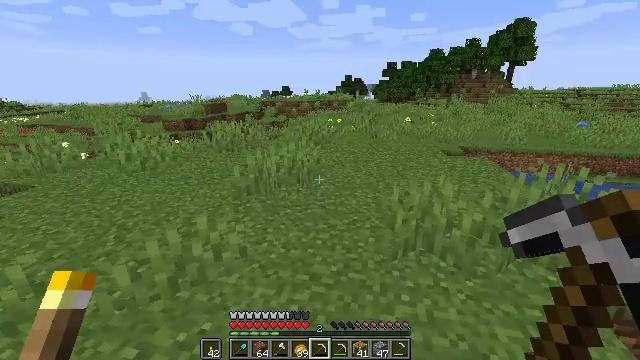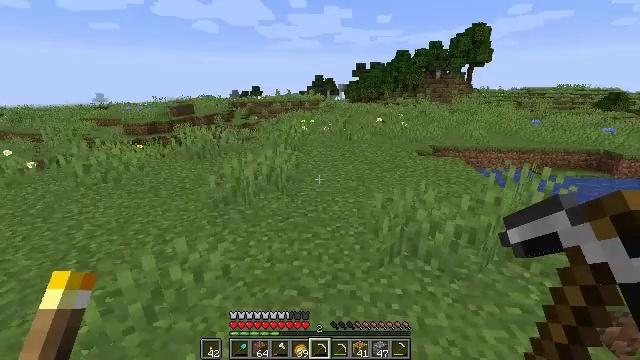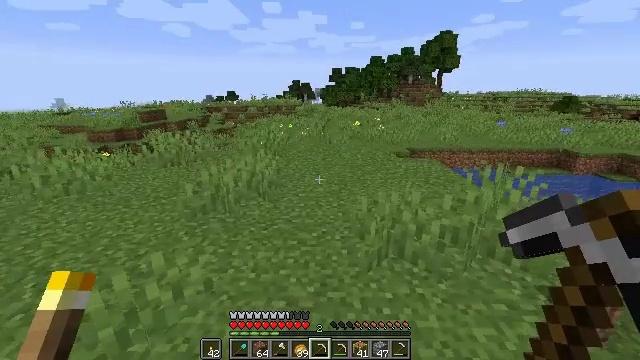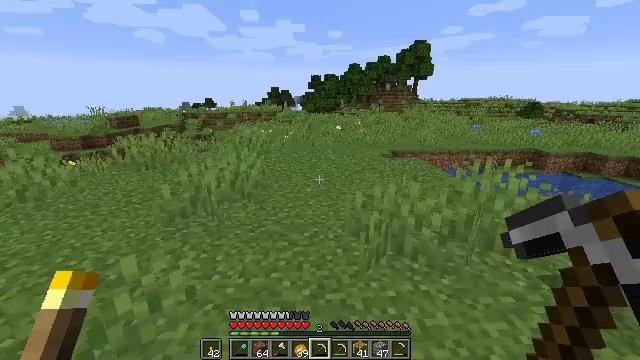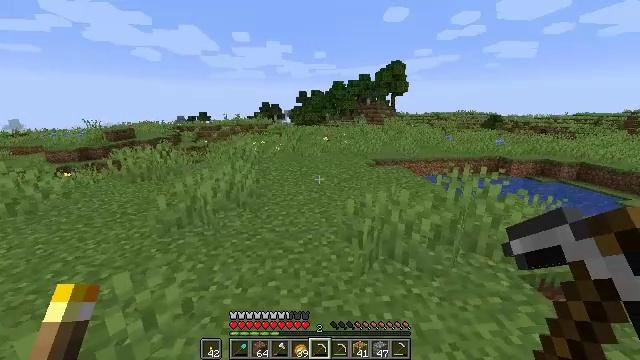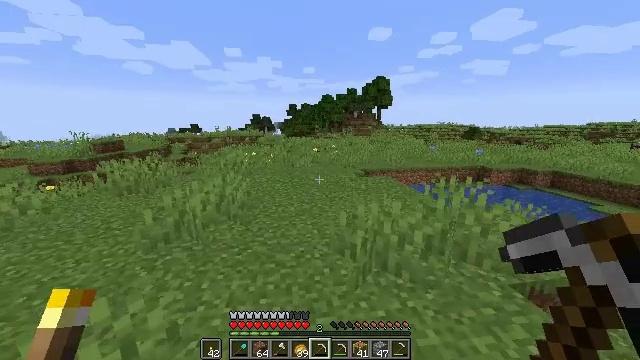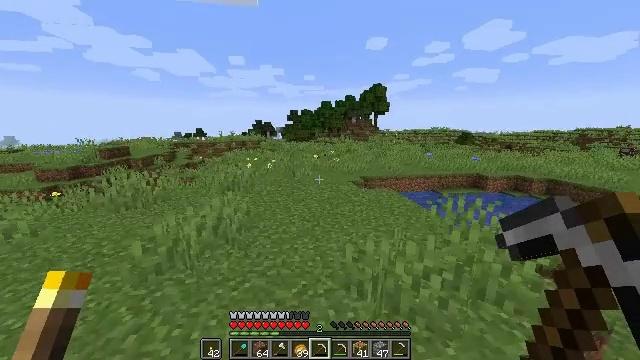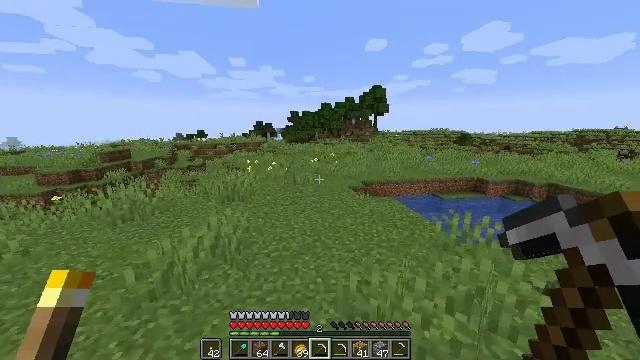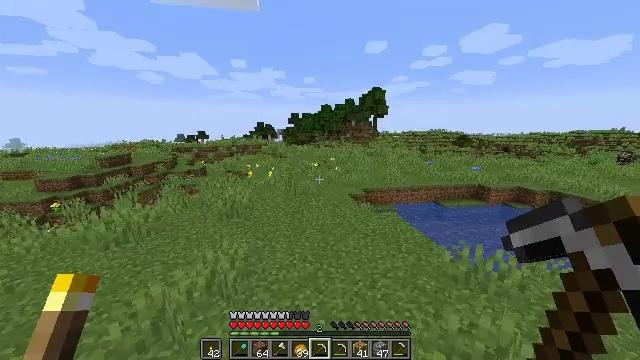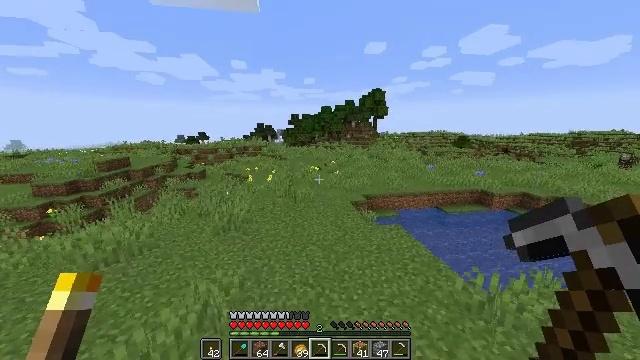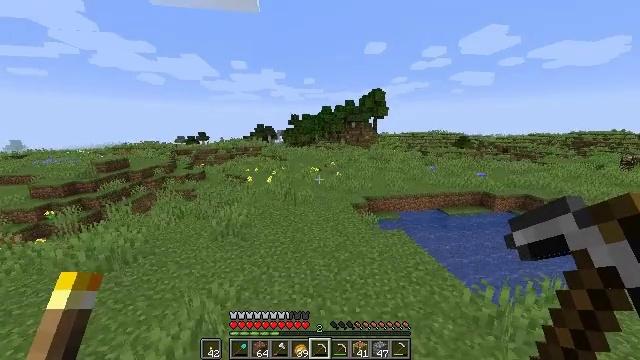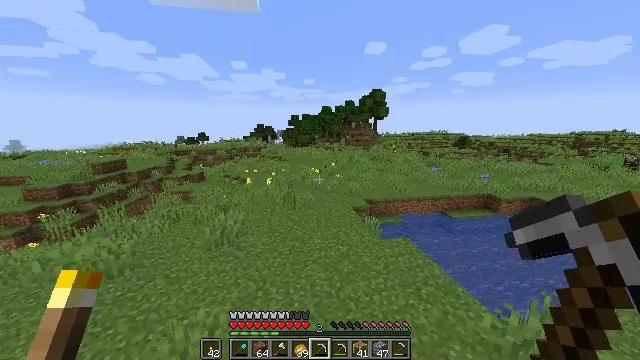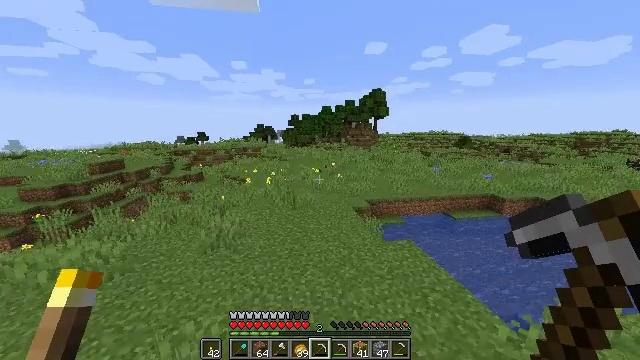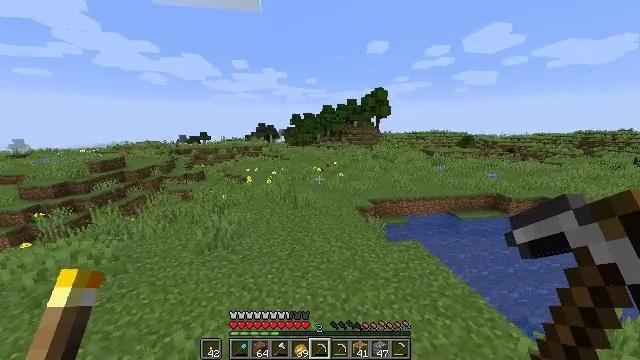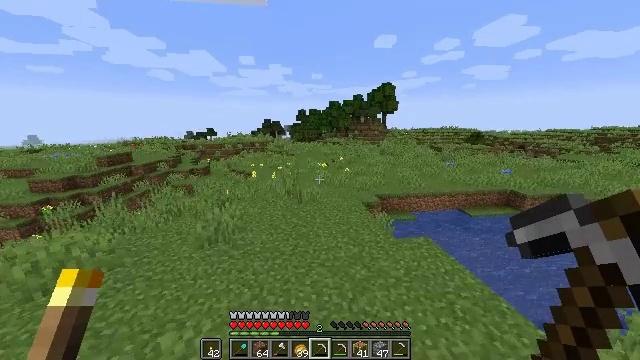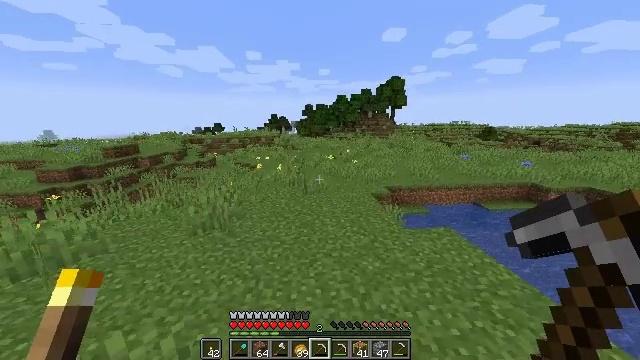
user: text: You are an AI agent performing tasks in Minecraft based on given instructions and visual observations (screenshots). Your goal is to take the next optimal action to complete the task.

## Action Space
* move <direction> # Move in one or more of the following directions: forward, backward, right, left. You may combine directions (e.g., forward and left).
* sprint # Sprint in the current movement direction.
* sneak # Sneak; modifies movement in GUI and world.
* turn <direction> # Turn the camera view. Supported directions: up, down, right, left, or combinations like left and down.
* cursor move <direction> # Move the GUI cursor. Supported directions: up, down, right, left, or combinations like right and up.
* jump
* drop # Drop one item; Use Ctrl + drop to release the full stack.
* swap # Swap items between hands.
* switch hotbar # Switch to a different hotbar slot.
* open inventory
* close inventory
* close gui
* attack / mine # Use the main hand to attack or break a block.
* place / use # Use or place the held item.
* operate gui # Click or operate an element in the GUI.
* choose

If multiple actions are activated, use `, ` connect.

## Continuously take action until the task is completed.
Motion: motion action
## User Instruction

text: Collect kelp plant from the sea.
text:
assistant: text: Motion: move forward, turn right, jump
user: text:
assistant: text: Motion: move forward, turn right, jump
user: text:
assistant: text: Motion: move forward, sprint, turn right and up, jump
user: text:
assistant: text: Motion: move forward, sprint, turn right and up, jump
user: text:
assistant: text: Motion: move forward, sprint, turn right and up, jump
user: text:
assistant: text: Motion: move forward, sprint, jump
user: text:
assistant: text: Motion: move forward, jump
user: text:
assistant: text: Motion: move forward, jump
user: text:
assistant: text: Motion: move forward, jump
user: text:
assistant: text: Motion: move forward, jump
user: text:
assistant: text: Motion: move forward, jump
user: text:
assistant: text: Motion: move forward, jump
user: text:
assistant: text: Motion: move forward, jump
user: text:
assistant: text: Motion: move forward, turn left, jump
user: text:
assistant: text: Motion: move forward, turn left, jump
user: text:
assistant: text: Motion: move forward, turn left, jump
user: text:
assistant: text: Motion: move forward, turn left, jump
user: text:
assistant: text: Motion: move forward, sprint, turn left, jump
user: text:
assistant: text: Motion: move forward, sprint, jump
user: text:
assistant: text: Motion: move forward, sprint, jump
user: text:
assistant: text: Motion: move forward, sprint, jump
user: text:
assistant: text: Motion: move forward, jump
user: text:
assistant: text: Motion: move forward, jump
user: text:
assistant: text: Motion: move forward, jump
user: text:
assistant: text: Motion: move forward, jump
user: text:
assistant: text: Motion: move forward, jump
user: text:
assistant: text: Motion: move forward, jump
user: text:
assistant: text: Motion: move forward, jump
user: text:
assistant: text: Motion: move forward, jump
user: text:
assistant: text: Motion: move forward, sprint, jump